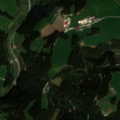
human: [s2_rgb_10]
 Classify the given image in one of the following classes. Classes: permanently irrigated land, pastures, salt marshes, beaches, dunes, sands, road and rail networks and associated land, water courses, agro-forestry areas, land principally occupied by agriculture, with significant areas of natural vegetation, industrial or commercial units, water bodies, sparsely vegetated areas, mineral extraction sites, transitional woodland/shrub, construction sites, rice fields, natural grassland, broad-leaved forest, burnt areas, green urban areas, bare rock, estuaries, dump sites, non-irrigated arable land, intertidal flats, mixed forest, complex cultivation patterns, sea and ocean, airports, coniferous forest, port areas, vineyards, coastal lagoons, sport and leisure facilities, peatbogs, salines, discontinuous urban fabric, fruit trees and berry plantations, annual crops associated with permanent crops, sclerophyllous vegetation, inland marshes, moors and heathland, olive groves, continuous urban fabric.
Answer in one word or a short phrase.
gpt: complex cultivation patterns, land principally occupied by agriculture, with significant areas of natural vegetation, coniferous forest, mixed forest